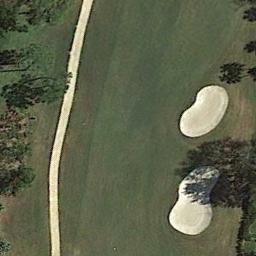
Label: golf_course